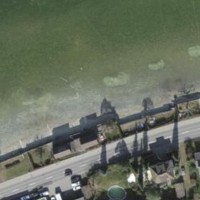
EUNIS habitat code: 14
Species observed at this site:
Tachybaptus ruficollis
Podiceps cristatus
Fulica atra
Anas platyrhynchos
Chloris chloris
Aythya ferina
Larus canus
Podiceps nigricollis
Aythya fuligula
Mareca penelope
Larus cachinnans
Chroicocephalus ridibundus
Larus michahellis
Cygnus olor
Mareca strepera
Milvus migrans
Mergus merganser
Milvus milvus